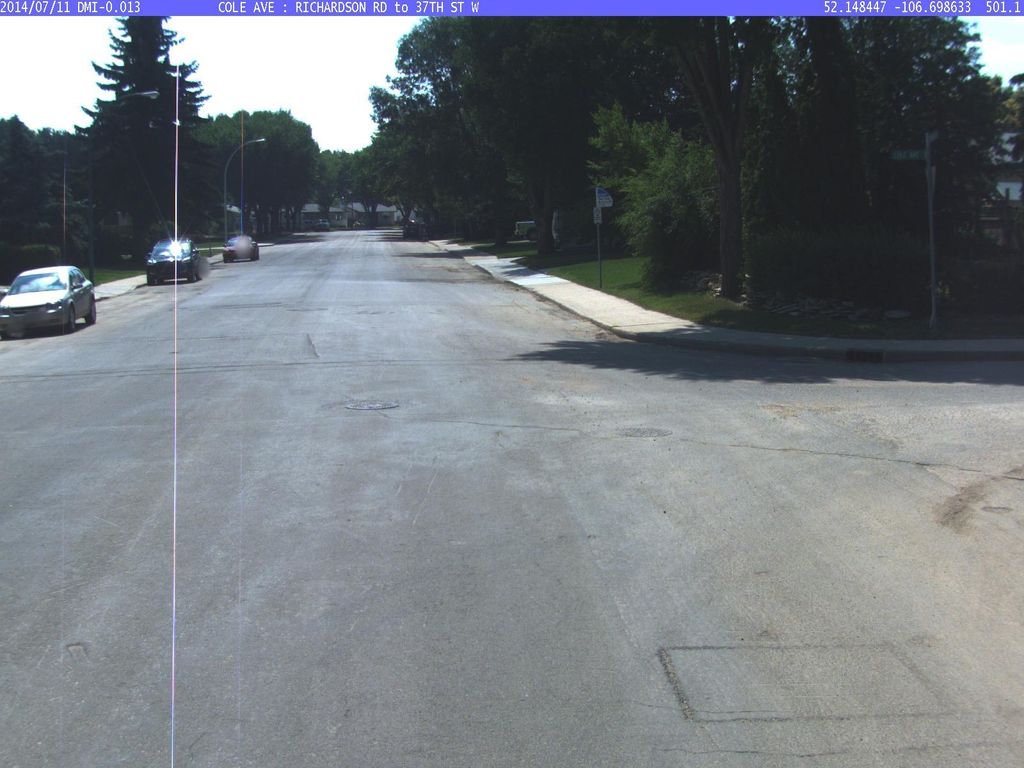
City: saskatoon